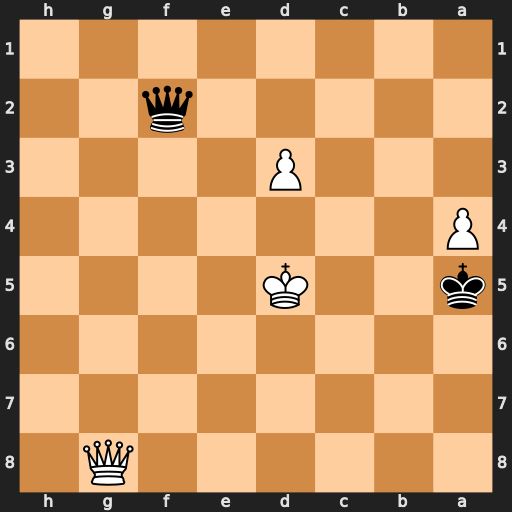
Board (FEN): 6Q1/8/8/k2K4/P7/3P4/5q2/8
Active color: b
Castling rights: -
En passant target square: -
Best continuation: Qa2+ Ke5 Qxg8